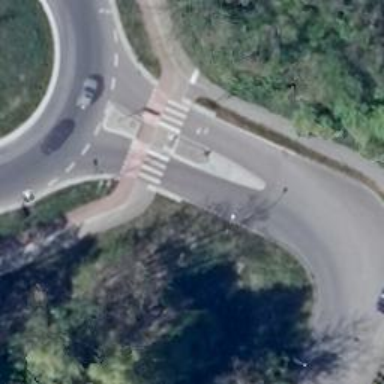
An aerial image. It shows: Uncontrolled zebra crossing.